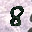
Label: 8